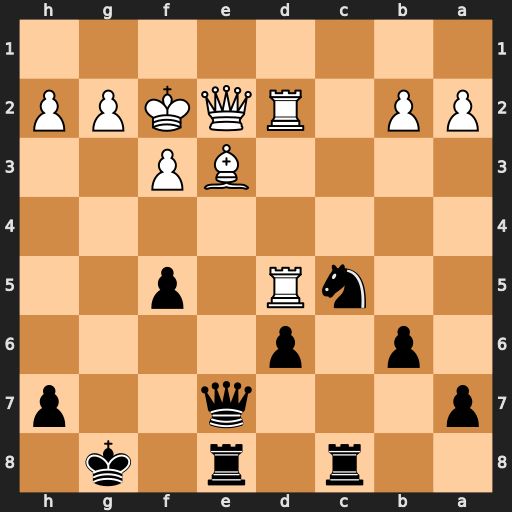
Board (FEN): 2r1r1k1/p3q2p/1p1p4/2nR1p2/8/4BP2/PP1RQKPP/8
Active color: b
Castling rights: -
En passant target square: -
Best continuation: f4 Bxf4 Qh4+ Bg3 Rxe2+